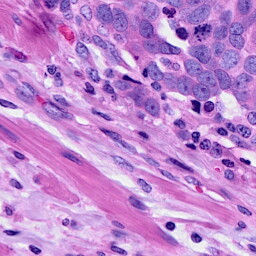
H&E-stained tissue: Ovarian